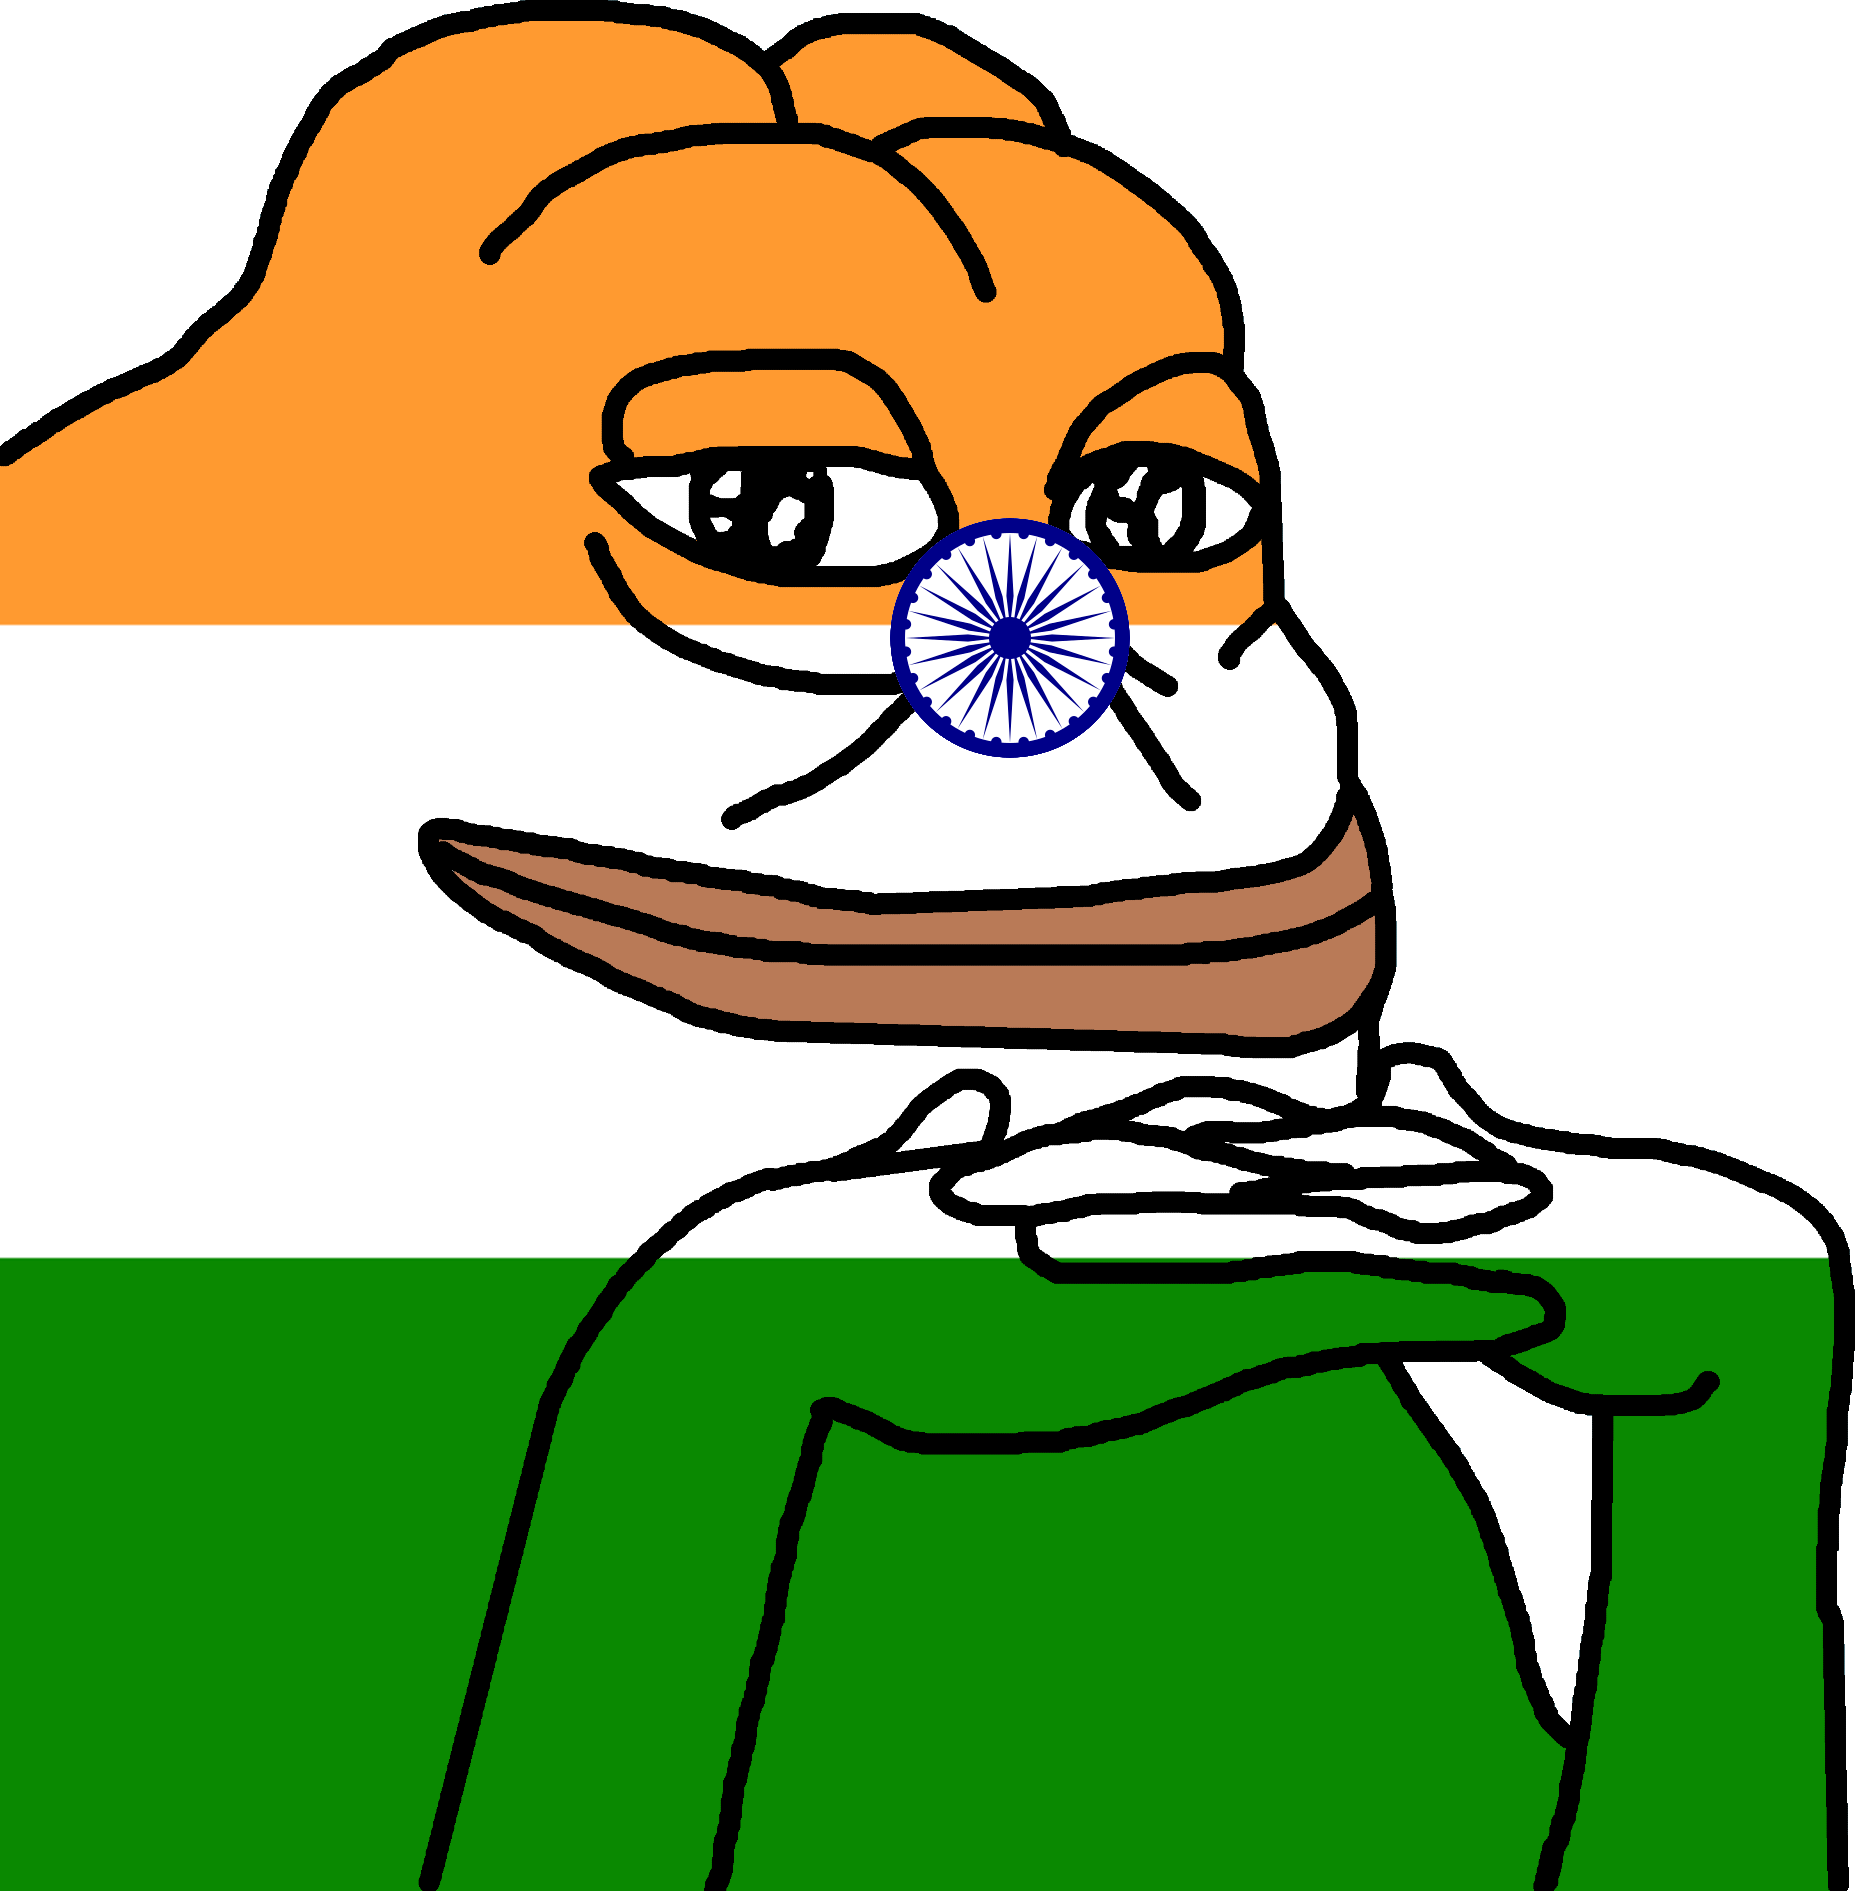
Label: 5_Pepe